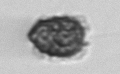
Label: Syracosphaera_pulchra